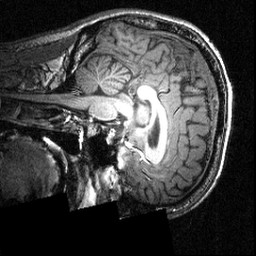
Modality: T1w
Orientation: sagittal
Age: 24
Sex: male
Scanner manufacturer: siemens
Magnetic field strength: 3.951 T
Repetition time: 1.5 s
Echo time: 0.00335 s